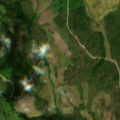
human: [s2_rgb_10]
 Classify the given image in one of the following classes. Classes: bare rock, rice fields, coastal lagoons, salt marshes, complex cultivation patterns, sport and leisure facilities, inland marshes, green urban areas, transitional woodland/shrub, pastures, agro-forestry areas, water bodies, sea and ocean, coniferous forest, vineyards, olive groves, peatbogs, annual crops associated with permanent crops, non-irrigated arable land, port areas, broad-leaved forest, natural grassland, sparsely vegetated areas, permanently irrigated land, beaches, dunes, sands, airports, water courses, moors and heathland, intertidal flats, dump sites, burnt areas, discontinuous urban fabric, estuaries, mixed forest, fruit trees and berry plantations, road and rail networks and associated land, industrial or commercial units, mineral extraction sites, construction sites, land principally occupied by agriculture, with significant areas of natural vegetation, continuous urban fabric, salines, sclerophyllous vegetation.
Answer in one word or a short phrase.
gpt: coniferous forest, transitional woodland/shrub